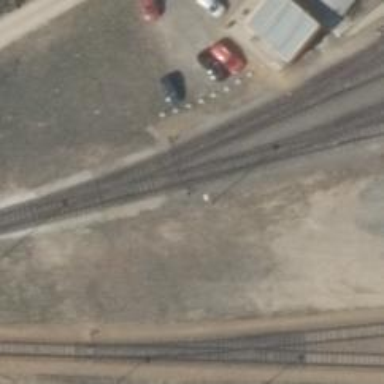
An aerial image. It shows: Railway switch.